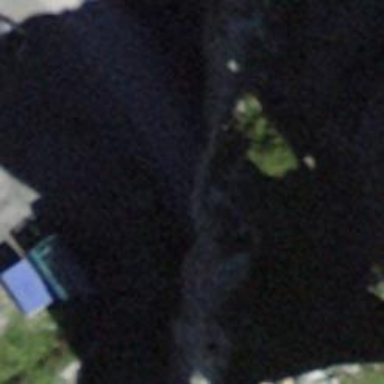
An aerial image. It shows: Tertiary road passing through tunnel with asphalt surface.